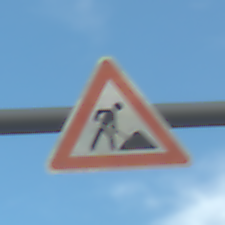
Verkehrszeichen: Arbeitsstelle
Umgebung: Outdoor, Urban
Tageszeit: MorningAfternoon
Wetter: PartlyCloudy
Licht: Natural
Jahreszeit: NotSpecified
Kontrast: LowContrast